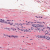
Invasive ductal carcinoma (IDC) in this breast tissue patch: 1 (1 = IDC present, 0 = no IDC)